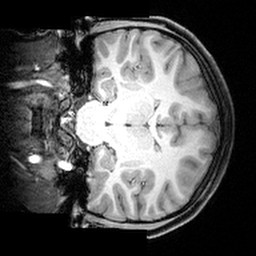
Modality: T1w
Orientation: coronal
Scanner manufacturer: siemens
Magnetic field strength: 3 T
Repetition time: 1.9 s
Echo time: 0.00397 s